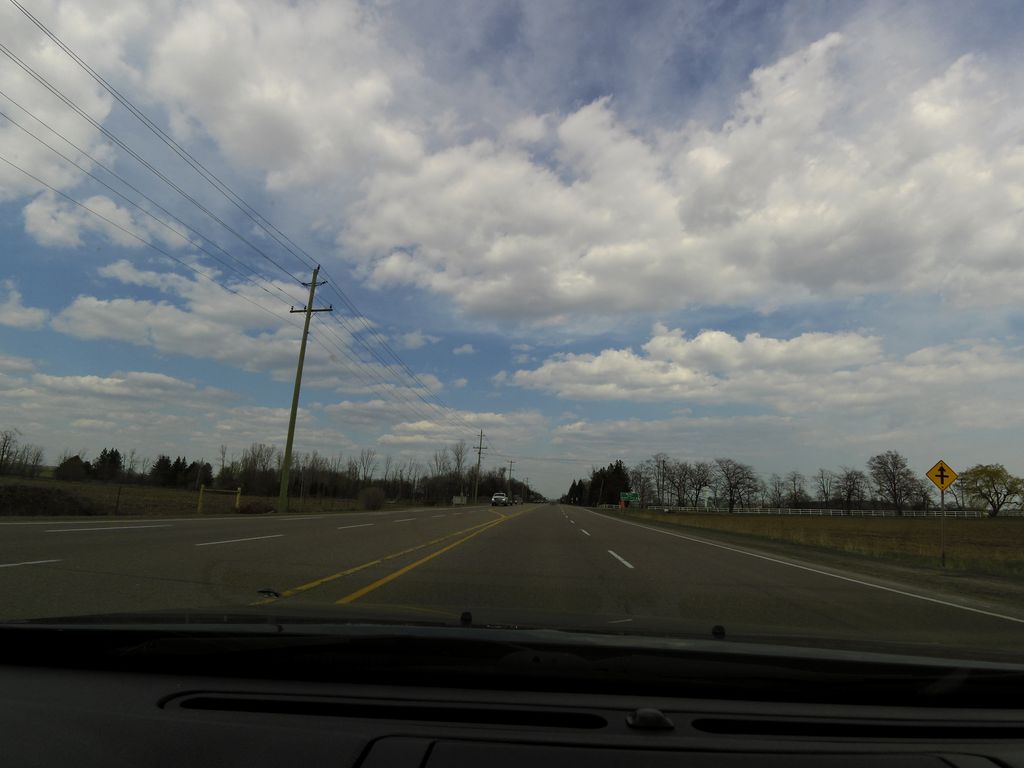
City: hamilton